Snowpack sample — Buffalo Mountain, Silverthorne, Colorado, USA (1/25/25, 10:11 AM MST)
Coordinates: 39.6222, -106.1139
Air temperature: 22 °F
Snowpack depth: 110 cm
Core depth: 30 cm
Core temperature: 42.8 °F
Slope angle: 12°, slope face: 102°
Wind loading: high
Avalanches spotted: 0
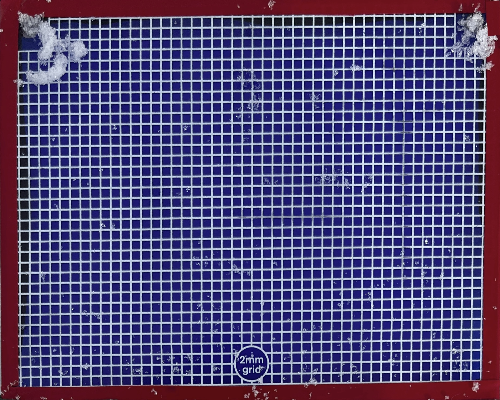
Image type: profile
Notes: No avalanches nearby, collected on the outskirts of a fire break 15 meters from the treeline, on way to Buffalo and Red Mountain